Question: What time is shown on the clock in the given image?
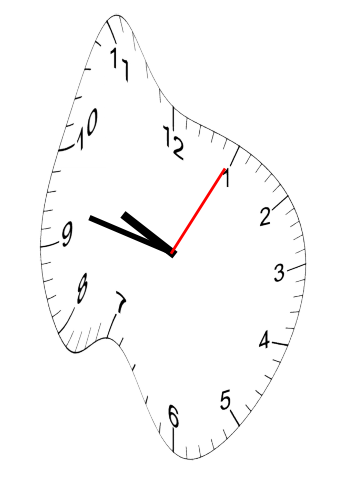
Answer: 09:47:05